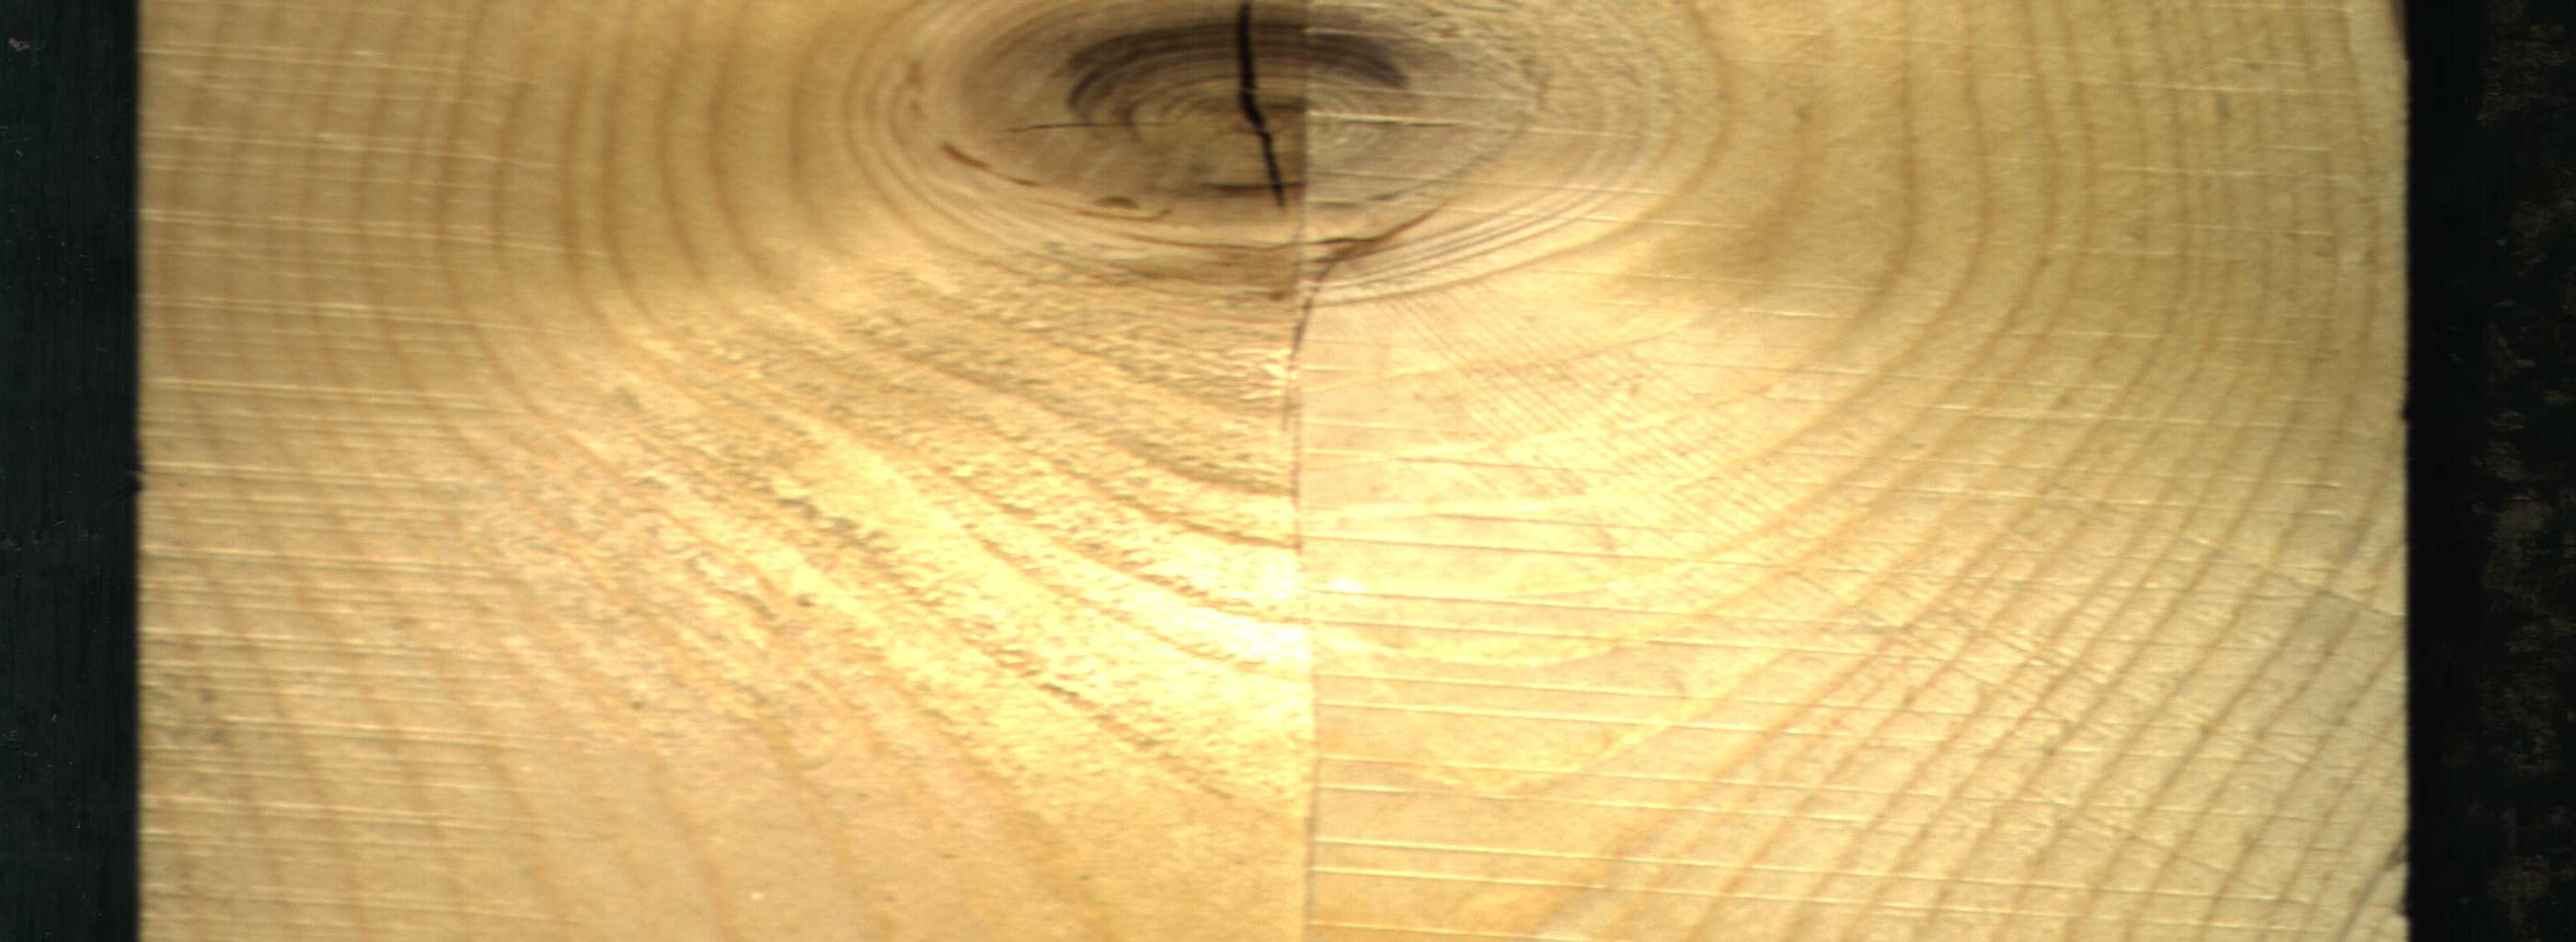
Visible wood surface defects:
knot_with_crack